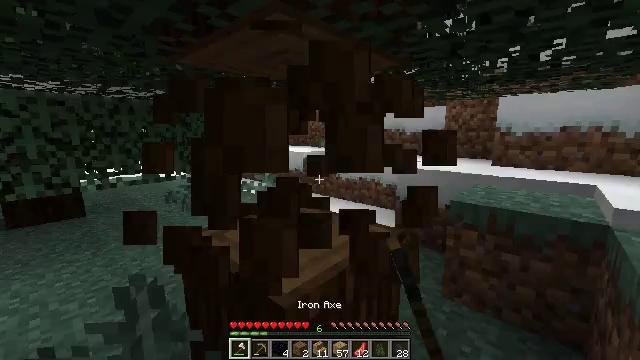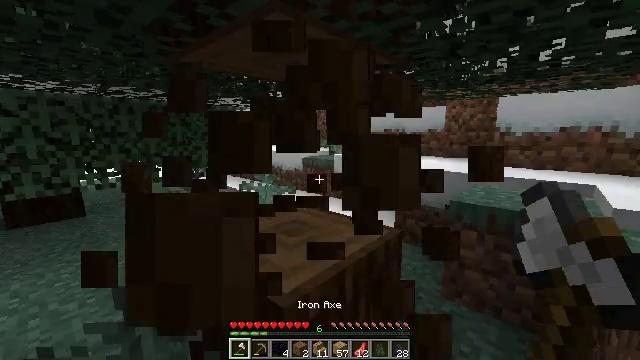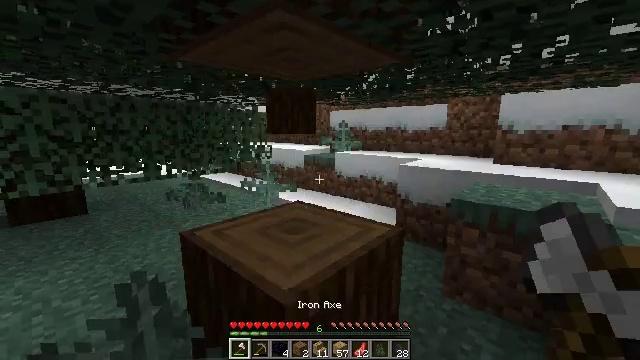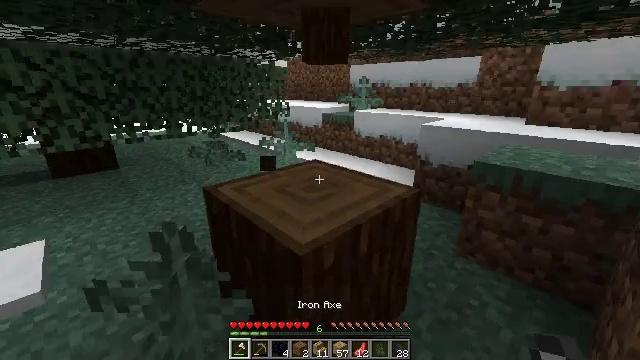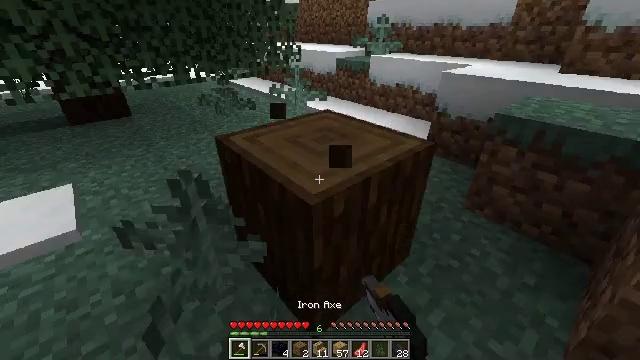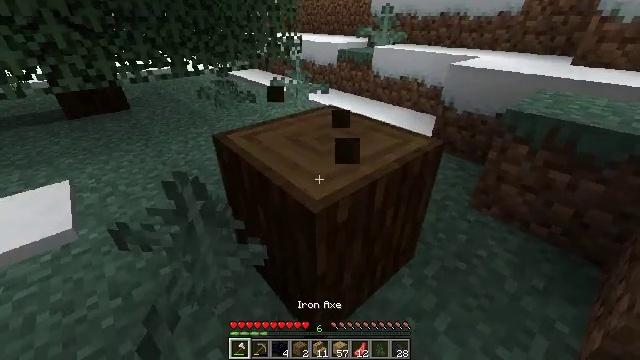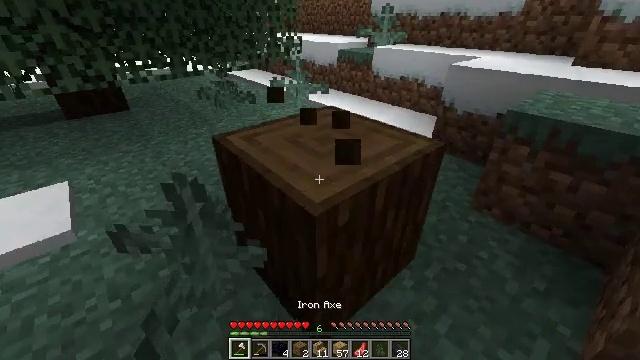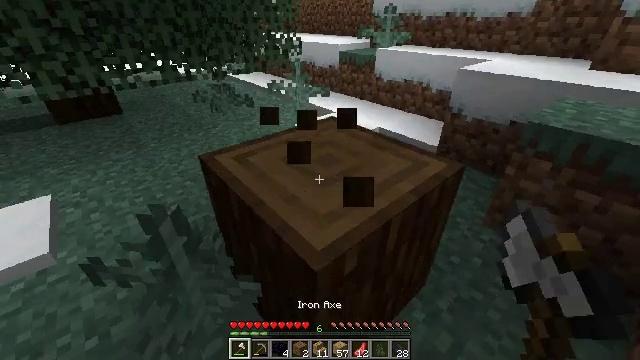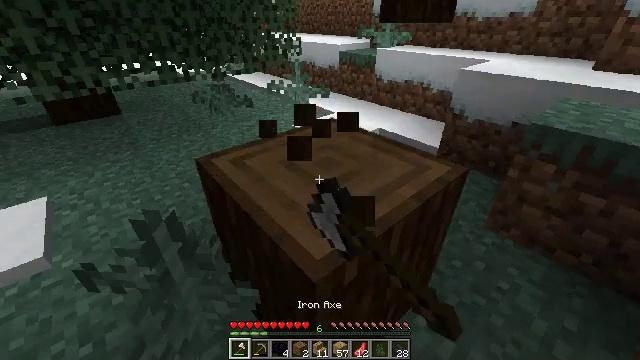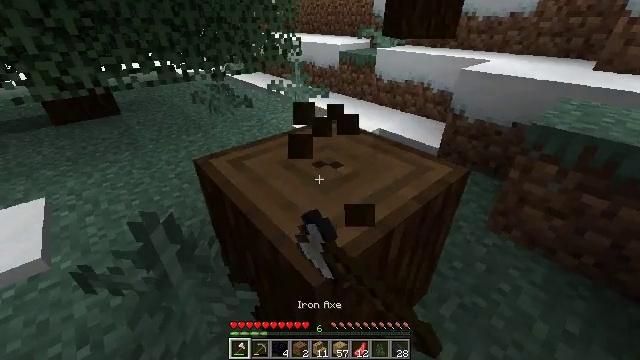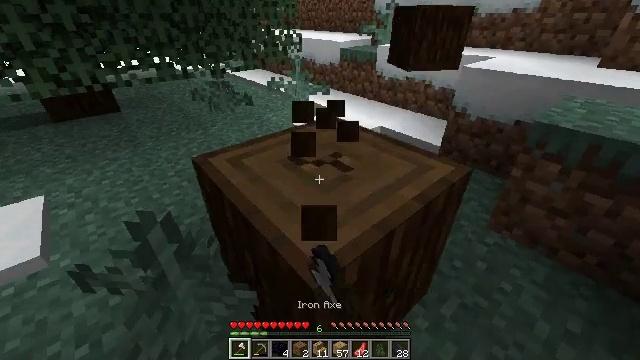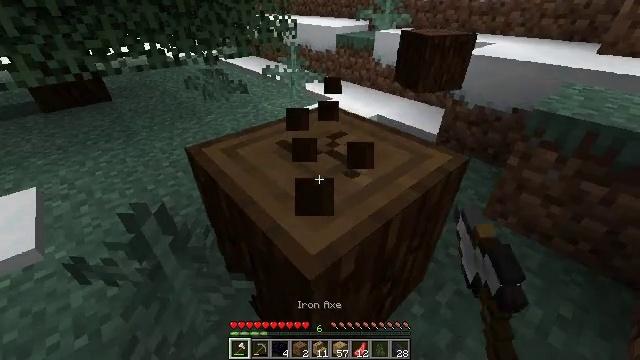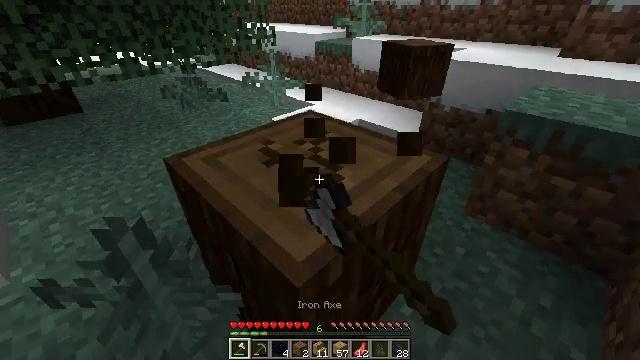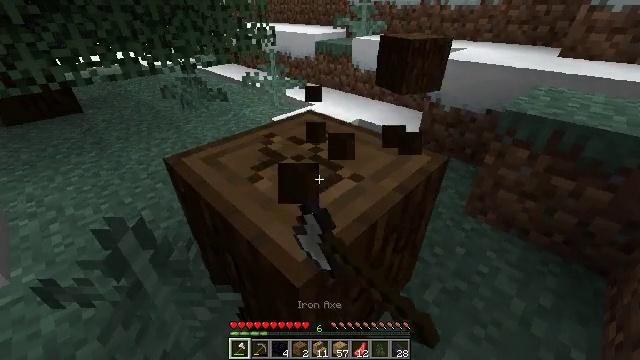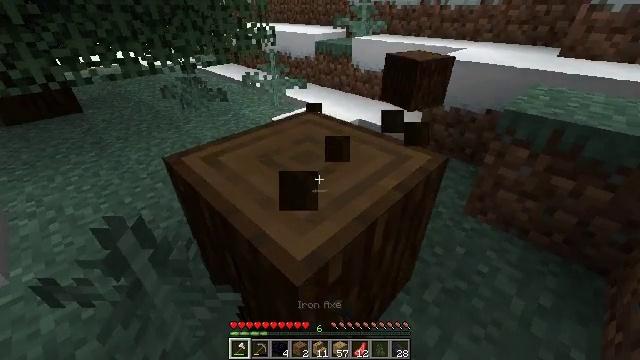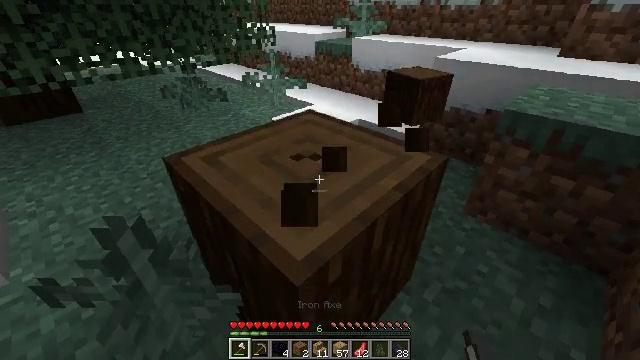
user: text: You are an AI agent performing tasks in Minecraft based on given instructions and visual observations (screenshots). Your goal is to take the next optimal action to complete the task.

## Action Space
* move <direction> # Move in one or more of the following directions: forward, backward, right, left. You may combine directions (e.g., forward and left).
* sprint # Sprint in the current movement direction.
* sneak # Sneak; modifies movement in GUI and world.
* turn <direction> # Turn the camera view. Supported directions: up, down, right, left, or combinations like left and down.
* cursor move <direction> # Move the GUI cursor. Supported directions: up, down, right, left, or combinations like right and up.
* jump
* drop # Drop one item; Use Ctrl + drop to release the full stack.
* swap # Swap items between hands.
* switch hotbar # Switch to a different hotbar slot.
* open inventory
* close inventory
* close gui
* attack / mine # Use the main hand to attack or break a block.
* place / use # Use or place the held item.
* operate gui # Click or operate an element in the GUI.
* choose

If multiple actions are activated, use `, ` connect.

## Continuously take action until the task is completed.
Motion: motion action
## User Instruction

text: Mine fern in the forest.
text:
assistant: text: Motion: attack / mine
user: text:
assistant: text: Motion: attack / mine
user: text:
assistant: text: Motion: turn left and down, attack / mine
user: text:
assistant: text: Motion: turn left and down, attack / mine
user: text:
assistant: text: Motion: move forward, turn down, attack / mine
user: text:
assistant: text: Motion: move forward, attack / mine
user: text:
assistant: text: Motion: attack / mine
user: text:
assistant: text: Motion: attack / mine
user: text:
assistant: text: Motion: attack / mine
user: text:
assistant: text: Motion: attack / mine
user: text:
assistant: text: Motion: turn down, attack / mine
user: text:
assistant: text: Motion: turn right and up, attack / mine
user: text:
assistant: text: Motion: attack / mine
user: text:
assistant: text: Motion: no_op
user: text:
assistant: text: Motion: attack / mine
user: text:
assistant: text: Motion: attack / mine
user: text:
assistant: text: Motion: attack / mine
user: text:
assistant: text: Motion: move forward, attack / mine
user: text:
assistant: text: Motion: move forward, turn left and up, attack / mine
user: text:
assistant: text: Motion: move forward, turn left and up, attack / mine
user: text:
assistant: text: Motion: move forward, turn left and up, attack / mine
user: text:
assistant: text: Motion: move forward, turn left and up, attack / mine
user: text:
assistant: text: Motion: attack / mine
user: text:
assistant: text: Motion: turn up, attack / mine
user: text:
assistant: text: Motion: turn up, attack / mine
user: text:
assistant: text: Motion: attack / mine